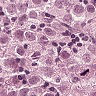
Metastatic tissue present: yes